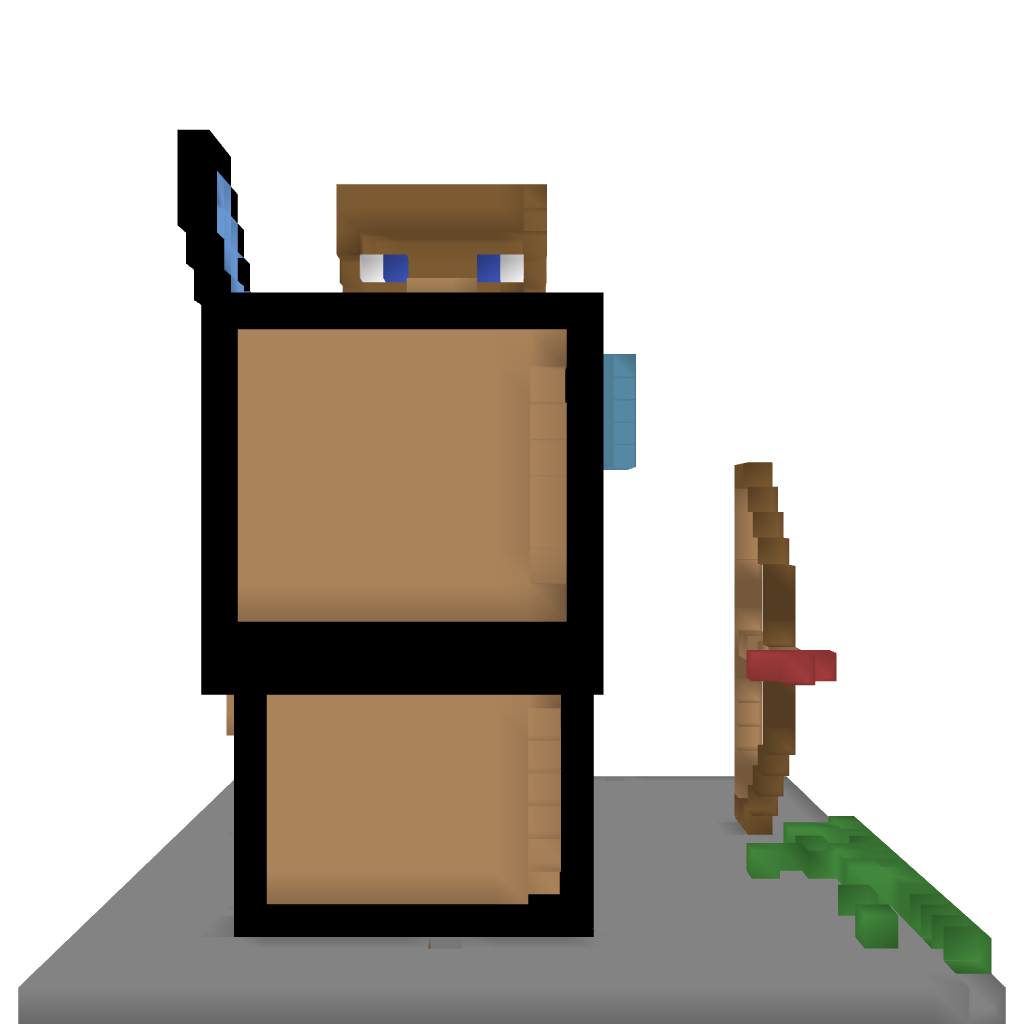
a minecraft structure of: Steve Holding a Sword [FIXED*] good quality